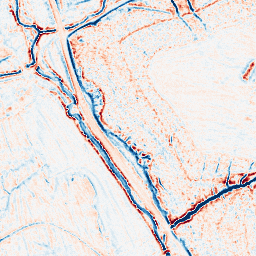
Category: edge_preserving
Decomposition family: bilateral
Decomposition parameters: d: 9
sigma_color: 75
sigma_space: 50
Upsampling method: sinc_hamming
Upsampling parameters: scale: 2
kernel_size: 16
Upsampling scale: 2